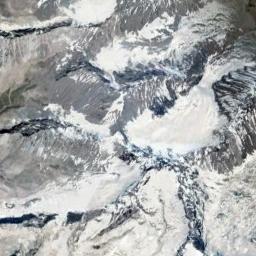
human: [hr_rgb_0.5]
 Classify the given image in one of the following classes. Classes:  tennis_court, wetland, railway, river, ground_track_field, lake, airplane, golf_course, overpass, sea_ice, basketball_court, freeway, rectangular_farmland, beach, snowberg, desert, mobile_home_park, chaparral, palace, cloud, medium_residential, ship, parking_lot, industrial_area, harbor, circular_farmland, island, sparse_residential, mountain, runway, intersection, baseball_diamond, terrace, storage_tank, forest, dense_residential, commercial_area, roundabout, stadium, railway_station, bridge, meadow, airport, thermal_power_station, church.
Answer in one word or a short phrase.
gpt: snowberg